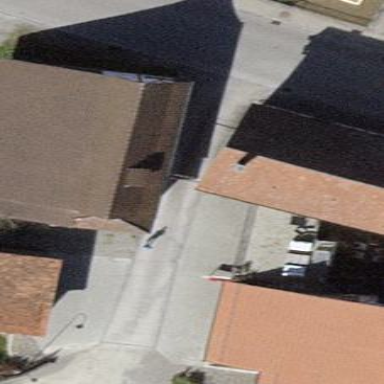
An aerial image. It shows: Shed building.